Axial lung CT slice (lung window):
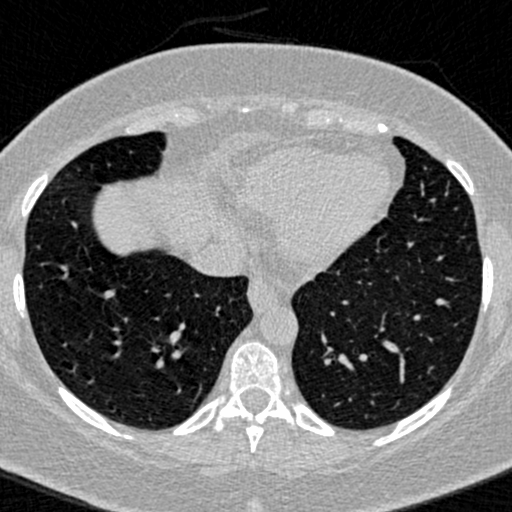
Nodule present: no